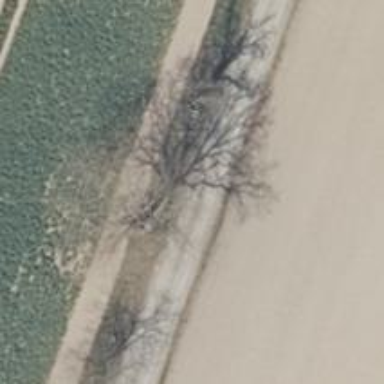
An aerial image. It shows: Deciduous tree with broadleaved leaves.